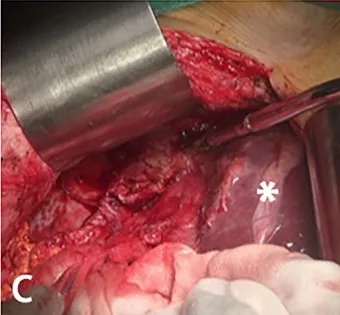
Three-dimensional reconstructions before stage II ALPPS and intraoperative photographs during stage II ALPPS. (C) hypertrophy of the left lateral segment (asterisk).
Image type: medical_photograph (other_medical_photograph)